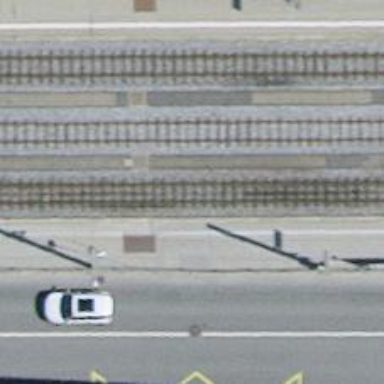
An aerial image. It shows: Stop for narrow gauge railways at public transport stop position.